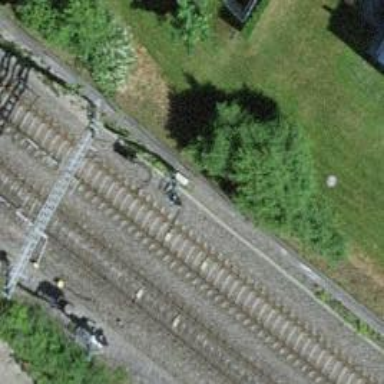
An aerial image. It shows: Single railway track with electrified contact line.